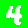
Digit: 4